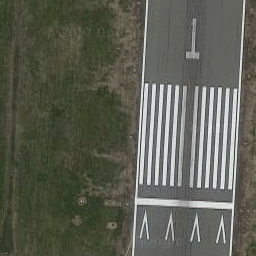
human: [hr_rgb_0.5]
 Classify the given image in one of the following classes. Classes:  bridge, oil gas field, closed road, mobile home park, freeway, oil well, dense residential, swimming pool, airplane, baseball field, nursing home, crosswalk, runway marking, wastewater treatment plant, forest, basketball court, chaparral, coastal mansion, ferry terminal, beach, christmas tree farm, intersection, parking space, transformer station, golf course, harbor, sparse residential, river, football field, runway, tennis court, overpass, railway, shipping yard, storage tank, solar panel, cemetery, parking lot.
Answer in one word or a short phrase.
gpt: runway